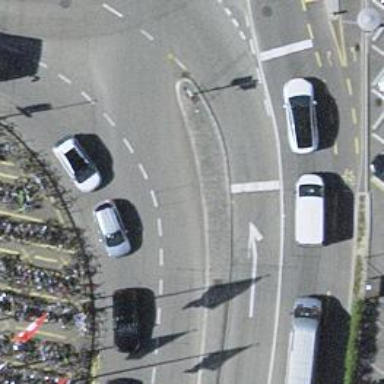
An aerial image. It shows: Primary highway with asphalt surface and designated cycle lane.